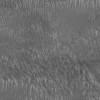
Atmospheric dust classification: not_dusty